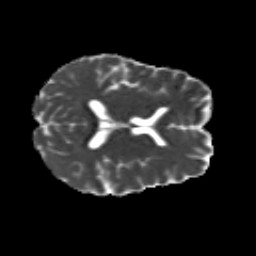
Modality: MD
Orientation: axial
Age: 21
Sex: male
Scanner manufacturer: siemens
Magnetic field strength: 3 T
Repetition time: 8.8 s
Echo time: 0.085 s